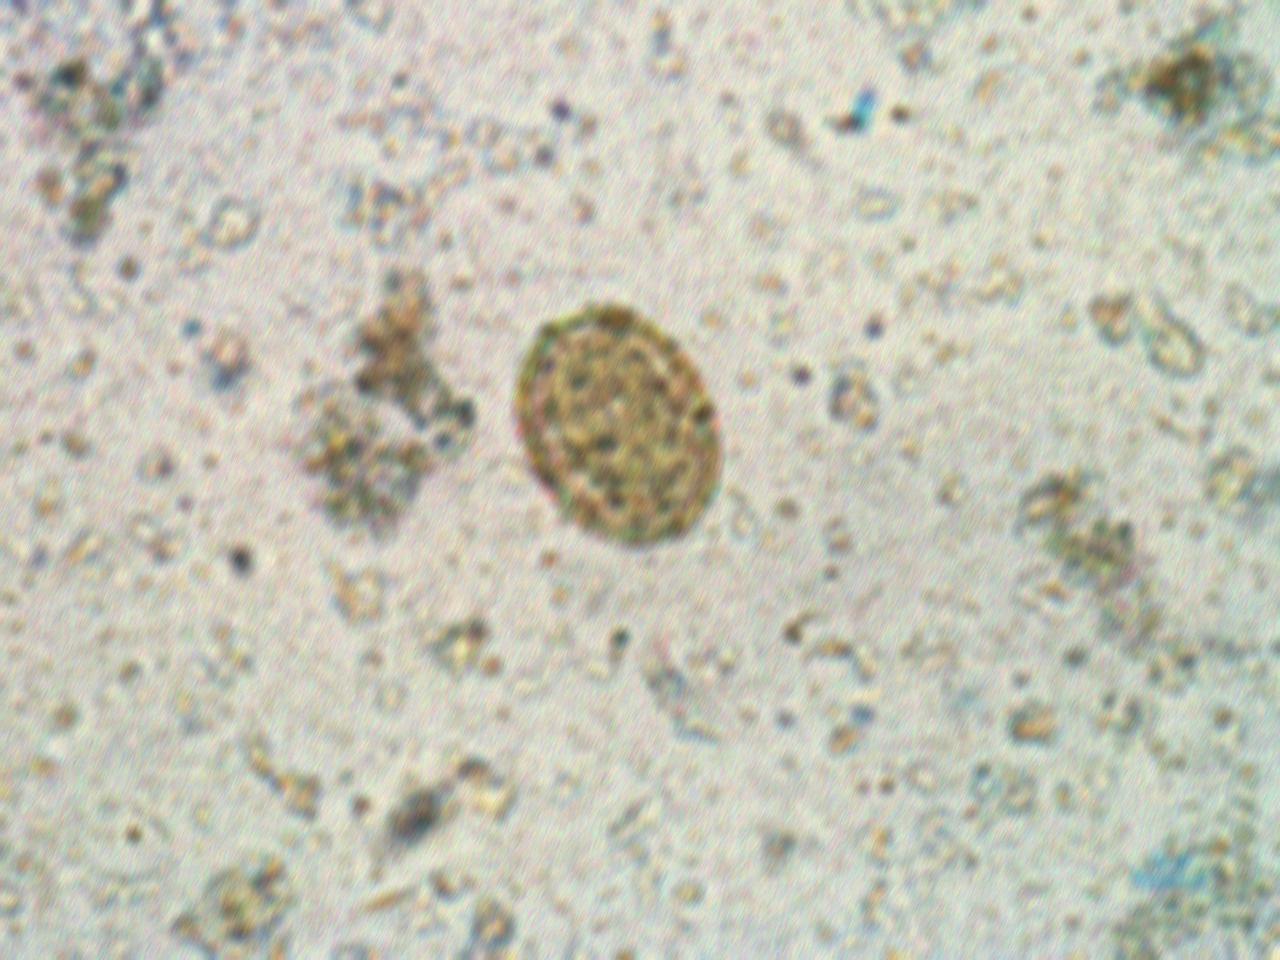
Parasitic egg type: Ascaris lumbricoides